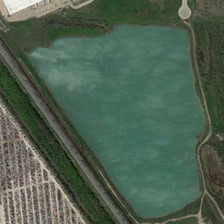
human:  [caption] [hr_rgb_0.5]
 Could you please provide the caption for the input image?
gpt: a pond surrounded by many green plants is near a parking lot .

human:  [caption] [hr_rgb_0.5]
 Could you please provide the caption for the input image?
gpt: a pond surrounded by many green plants is near a parking lot .

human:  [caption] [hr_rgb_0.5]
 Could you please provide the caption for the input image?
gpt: a pond surrounded by many green plants is near a parking lot .

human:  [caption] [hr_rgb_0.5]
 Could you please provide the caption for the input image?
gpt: a pond surrounded by many green plants is near a parking lot .

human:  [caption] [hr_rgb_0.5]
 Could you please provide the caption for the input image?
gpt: a pond surrounded by many green plants is near a parking lot .